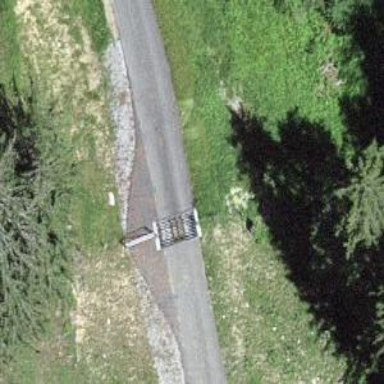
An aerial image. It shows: Cattle grid barrier.